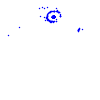
Particle: kaon